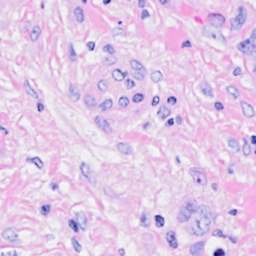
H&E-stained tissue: Breast